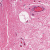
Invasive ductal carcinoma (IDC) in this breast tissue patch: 0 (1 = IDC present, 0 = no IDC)